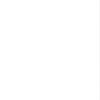
Label: dusty